Question: When creating buttons dynamically, i wished to have a new MouseEventHandler. I did this like so,
'''
this.Controls[btnAdd.Name].MouseClick += new MouseEventHandler(generalMethods.generatePopup());
'''
However, as i needed to pass parameters to the event, i made generatePopup to accept an integer which would denote button number (so i could use further). In the past i would have just used an anonymous delegate to pass additional parameters across, but this doesn't seem to work as i want to create a NEW instance, as such;
'''
this.Controls[btnAdd.Name].MouseClick += delegate(object sender, MouseEventArgs e) { new MouseEventHandler( generalMethods.generatePopup(sender, e, i); };
'''
it seems that the error is on new MouseEventHandler. if i take this out, it works fine and i can pass additional data, but because it is not a new instance it doesn't give each button its own event, like so;
'''
this.Controls[btnAdd.Name].MouseClick += new MouseEventHandler(generalMethods.generatePopup());
'''
does anyone know how to work around this? for example to use the anon delegate approach still, but still creating a new instance of the event?
EDIT: hmm, i tried this (parameters pass fine i believe) but it seems as though instead of creating a new mouseeventhandler for each button, it's using the same one for all of the buttons, as i've set a label to test it's getting the right button number, but all of the labels on the popup's are returning the last button number instead of their correct one. any ideas?
EDIT 2: here's my code block for generating buttons:
'''
for (int i = 0; i <= count && i < 2; i++)
{
Button btnAdd = new Button();
btnAdd.Text = dataTable.Rows[i]["deviceDescription"].ToString();
btnAdd.Location = new Point(x, y);
btnAdd.Tag = i;
btnAdd.Name = "btn" + i.ToString();
btnAdd.BackColor = Color.Green;
this.Controls.Add(btnAdd);
this.Controls[btnAdd.Name].MouseClick += (sender, e) =>
{
int index = i;
generalMethods.generatePopup(sender, e, index);
};
'''
and here's my generatePopup method, which is the mouseEventHandler:
'''
public void generatePopup(object sender, MouseEventArgs e, int buttonNumber)
{
// DBConnector mDBConnector = new DBConnector();
// DataTable dataTable = mDBConnector.Select("SELECT * FROM devices WHERE deviceID = " + buttonNumber);
DeviceBreakdownPopup popupDevice = new DeviceBreakdownPopup();
popupDevice.lblDeviceNo.Text = buttonNumber.ToString();
PopupWindow popup = new PopupWindow(popupDevice);
popup.Show(Cursor.Position);
}
'''
here's an image of what's happening to, just for clarity:

Here we see both popup usercontrols given the label "2", whereas i need each to have their correct value, "1" and "2".
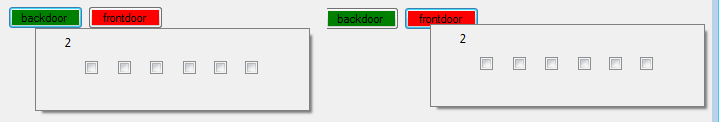
Answer: Try this:
'''
this.Controls[btnAdd.Name].MouseClick += new MouseEventHandler(
(sender, evt) => {
generalMethods.generatePopup()
}
);
'''
The 'new MouseEventHandler(...)' part is optional - the compiler figures out the parameter types from the left side of the '+=' assignment.
The problem with your code is that . You should make a temp variable from 'i', and use it inside your lambda to fix the problem.
'''
for (int i = 0; i <= count && i < 2; i++)
{
Button btnAdd = new Button();
btnAdd.Text = dataTable.Rows[i]["deviceDescription"].ToString();
btnAdd.Location = new Point(x, y);
btnAdd.Tag = i;
btnAdd.Name = "btn" + i.ToString();
btnAdd.BackColor = Color.Green;
this.Controls.Add(btnAdd);
var temp = i;
this.Controls[btnAdd.Name].MouseClick += (sender, e) =>
{
int index = temp;
generalMethods.generatePopup(sender, e, index);
};
}
'''